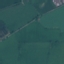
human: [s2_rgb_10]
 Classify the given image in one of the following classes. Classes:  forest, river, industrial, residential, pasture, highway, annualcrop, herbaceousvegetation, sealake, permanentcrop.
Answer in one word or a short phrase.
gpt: Pasture